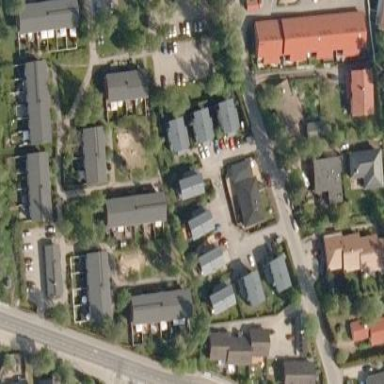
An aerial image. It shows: Residential area.